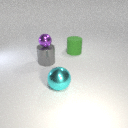
large gray metal cylinder to the left of large green rubber cylinder